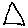
Label: triangle